Question: I found an explanation of how things work internally in postgresql. There was the following picture:

and the following explanation:
> Items after the headers is an array identifier composed of (offset,
length) pairs pointing to the actual items.Because an item identifier is never moved until it is freed, its index
can be used on a long-term basis to reference an item, even when the
item itself is moved around on the page to compact free space. A
Pointer to an item is called CTID (ItemPointer), created by
PostgreSQL, it consists of a page number and the index of an item
identifier.
Could you be so kind to clear a couple of things out here?
1. Am I right that items near the page header are CTIDs themselves or Items and CTIDs are different things?
2. Do CTIDs never move around or rows?
3. Depending on the answers, maybe I'll understand what the following means exactly "Because an item identifier is never moved until it is freed, its index can be used on a long-term basis to reference an item, even when the item itself is moved around on the page to compact free space." However, additional more detailed explanation would be nice.
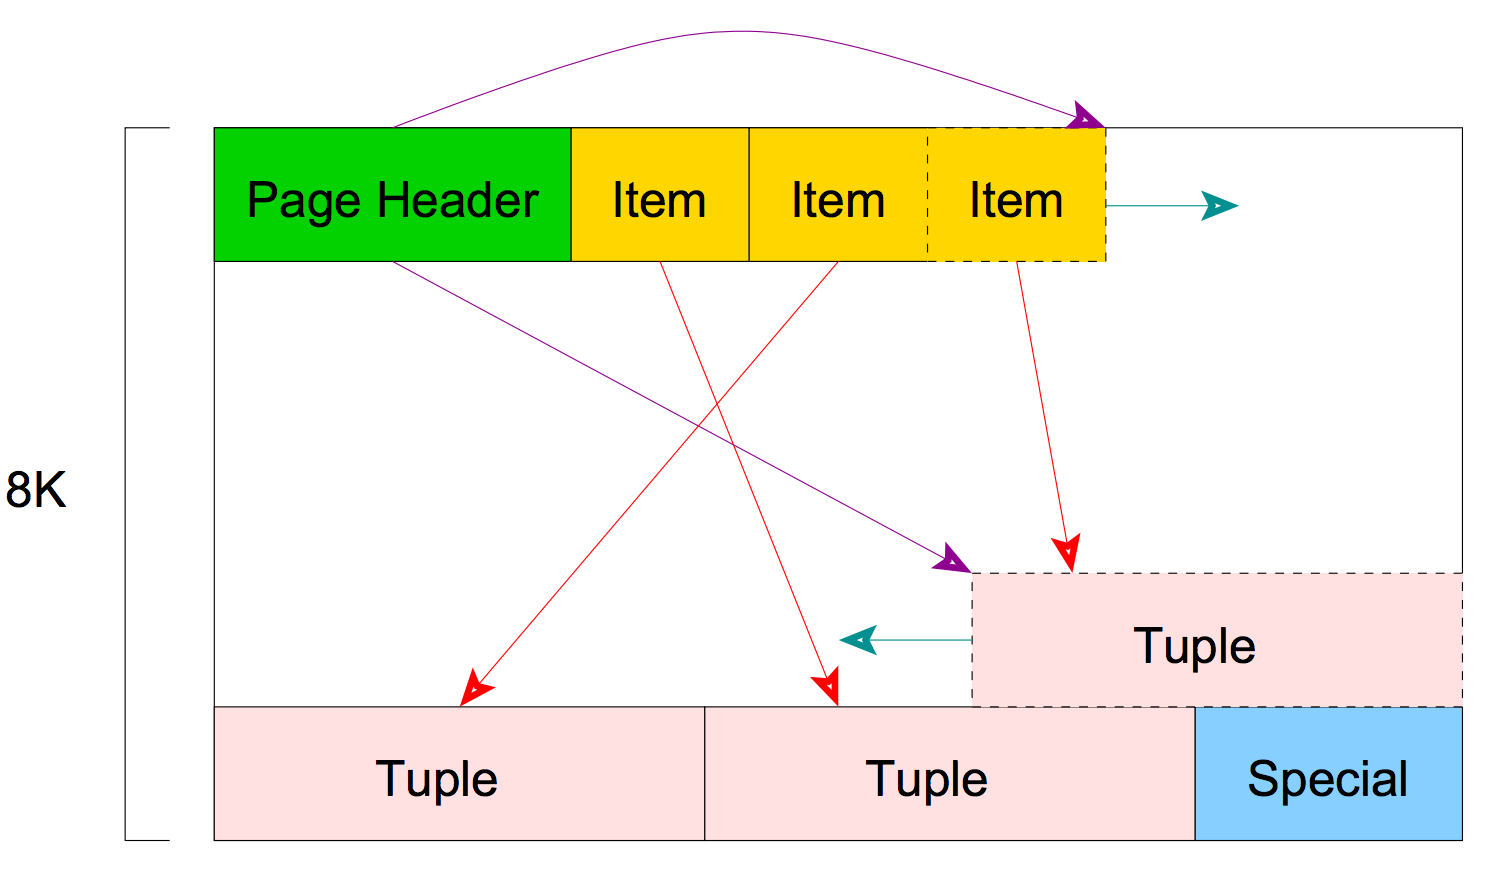
Answer: What is called "item" in the picture is a "line pointer" in PostgreSQL jargon. It is defined in <URL>:
'''
/*
* A line pointer on a buffer page. See buffer page definitions and comments
* for an explanation of how line pointers are used.
*
* In some cases a line pointer is "in use" but does not have any associated
* storage on the page. By convention, lp_len == 0 in every line pointer
* that does not have storage, independently of its lp_flags state.
*/
typedef struct ItemIdData
{
unsigned lp_off:15, /* offset to tuple (from start of page) */
lp_flags:2, /* state of line pointer, see below */
lp_len:15; /* byte length of tuple */
} ItemIdData;
typedef ItemIdData *ItemId;
'''
These line pointers are stored in an array right after the page header.
See the excellent documentation in <URL>:
'''
/*
* A postgres disk page is an abstraction layered on top of a postgres
* disk block (which is simply a unit of i/o, see block.h).
*
* specifically, while a disk block can be unformatted, a postgres
* disk page is always a slotted page of the form:
*
* +----------------+---------------------------------+
* | PageHeaderData | linp1 linp2 linp3 ... |
* +-----------+----+---------------------------------+
* | ... linpN | |
* +-----------+--------------------------------------+
* | ^ pd_lower |
* | |
* | v pd_upper |
* +-------------+------------------------------------+
* | | tupleN ... |
* +-------------+------------------+-----------------+
* | ... tuple3 tuple2 tuple1 | "special space" |
* +--------------------------------+-----------------+
* ^ pd_special
*
* NOTES:
*
* linp1..N form an ItemId (line pointer) array. ItemPointers point
* to a physical block number and a logical offset (line pointer
* number) within that block/page. Note that OffsetNumbers
* conventionally start at 1, not 0.
*
* tuple1..N are added "backwards" on the page. Since an ItemPointer
* offset is used to access an ItemId entry rather than an actual
* byte-offset position, tuples can be physically shuffled on a page
* whenever the need arises. This indirection also keeps crash recovery
* relatively simple, because the low-level details of page space
* management can be controlled by standard buffer page code during
* logging, and during recovery.
'''
1. The ctid of a tuple is the physical address, consisting of the block number (starting at 0) and the line pointer (starting at 1). You can identify the line pointer from the ctid of a table row: it is the second number. For example, (321,5) would be the fifth line pointer on the 322th page.
2. The location of the actual tuple in the block is not fixed: it is stored in lp_off. That allows PostgreSQL to move the data around in a block without changing the physical address (tid) of the tuples. The line pointer itself never changes.
3. As explained above, the actual data can move in the block, but the line pointer doesn't change. The ctid of a tuple is what is stored in the index. The statement should be clear now.